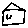
Label: house